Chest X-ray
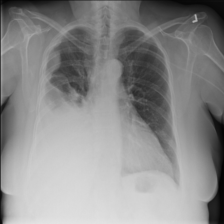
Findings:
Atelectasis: negative
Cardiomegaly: negative
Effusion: negative
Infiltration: negative
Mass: negative
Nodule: negative
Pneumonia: negative
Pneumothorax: negative
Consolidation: negative
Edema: negative
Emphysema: negative
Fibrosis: negative
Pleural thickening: negative
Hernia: negative